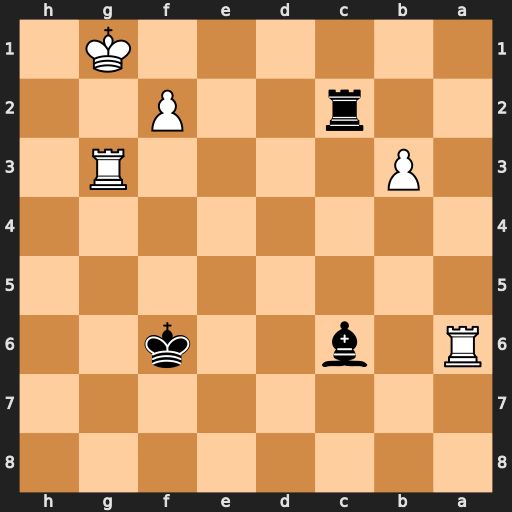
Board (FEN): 8/8/R1b2k2/8/8/1P4R1/2r2P2/6K1
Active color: b
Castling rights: -
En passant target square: -
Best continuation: Rc1+ Kh2 Rh1#